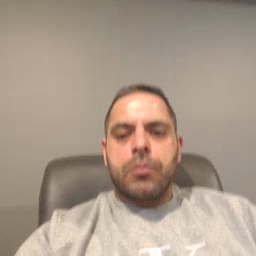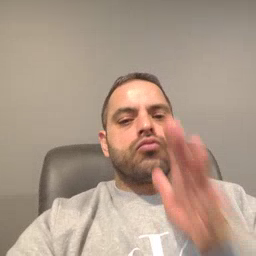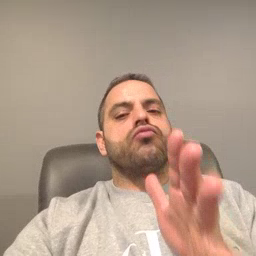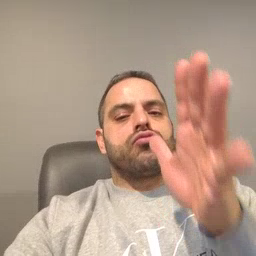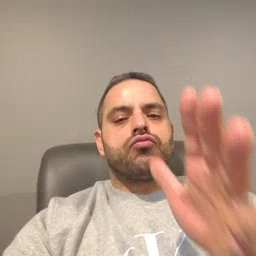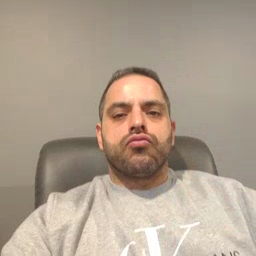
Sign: grandma